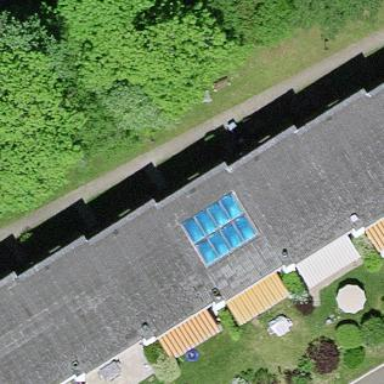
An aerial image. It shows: Terrace building with flat roof.